Question: This is my service :
'''
.factory('$localstorage', ['$window', function($window) {
return {
set: function(key, value) {
$window.localStorage[key] = value;
},
get: function(key, defaultValue) {
return $window.localStorage[key] || defaultValue;
},
setObject: function(key, value) {
$window.localStorage[key] = JSON.stringify(value);
},
getObject: function(key) {
return JSON.parse($window.localStorage[key] || '{}');
}
}
}]);
'''
and I want to store my json into it so I do like below in my controller:
'''
$localstorage.set(JSON.stringify($scope.data));
'''
I use this extension <URL> to check, I found that my value is undefined:

..my json did passed through, but it goes into the key, not the value. Why?
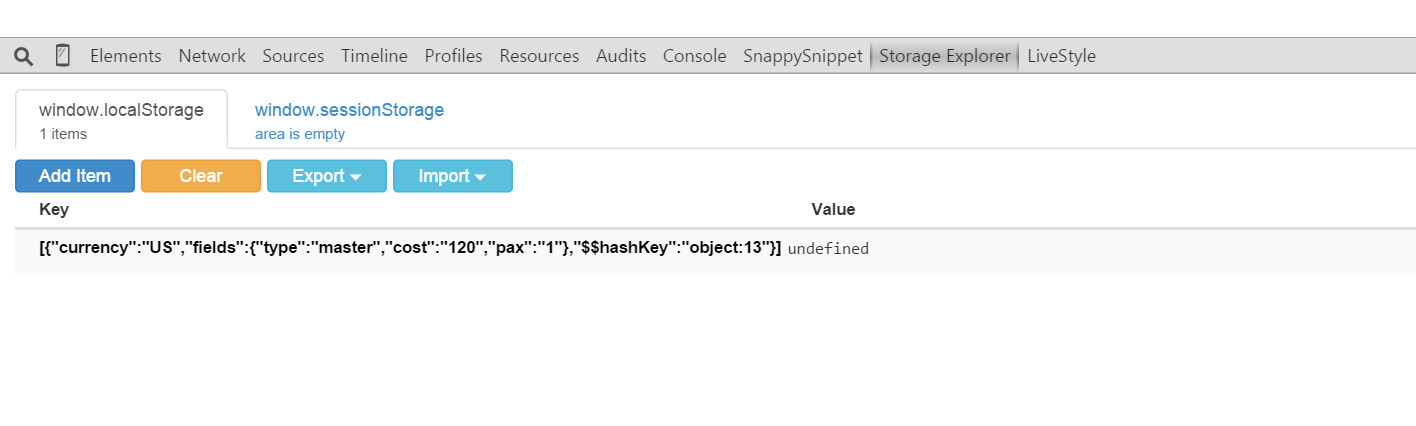
Answer: it looks like 'set' has a key and a value, and you are just setting the first parameter which is a key?
'$localstorage.set('yourKey', JSON.stringify($scope.data));'